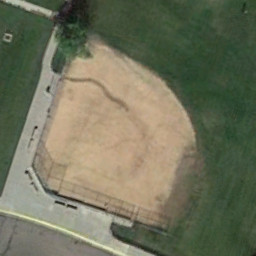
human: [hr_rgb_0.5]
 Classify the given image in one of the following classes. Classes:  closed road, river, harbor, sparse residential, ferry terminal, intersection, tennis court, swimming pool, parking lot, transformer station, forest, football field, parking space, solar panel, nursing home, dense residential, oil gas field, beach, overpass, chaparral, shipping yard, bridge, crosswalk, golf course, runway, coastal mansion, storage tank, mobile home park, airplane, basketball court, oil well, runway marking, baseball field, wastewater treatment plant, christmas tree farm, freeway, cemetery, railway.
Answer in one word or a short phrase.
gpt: baseball field